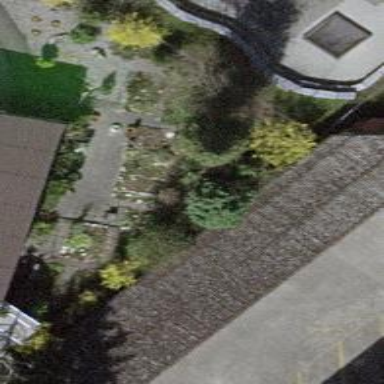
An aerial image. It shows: View of roof of building.